Question: Is it possible to draw control over HwndHost control?(I don't want to use popups)
This HwndHost control draws over any WPF control. As I understand it doesn't depend on ZIndex.(because HwndHost control is drawn by COM)
If you want to play with this control you could get more information about it and download samples <URL>.

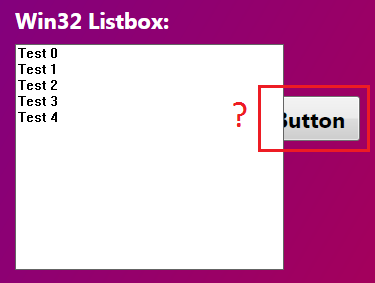
Answer: To answer your question, no. See this <URL> on WPF and Win32 Interoperation.
From above article:
> *HwndHost will appear on top of other WPF elements in the same top-level window. However, a ToolTip or ContextMenu generated menu is a separate top-level window, and so will behave correctly with HwndHost